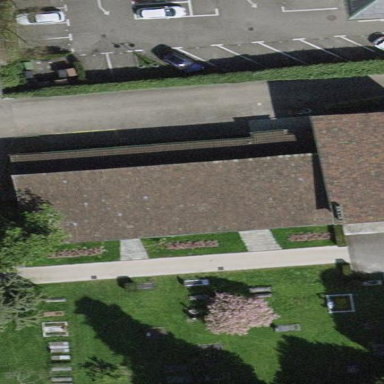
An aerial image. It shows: Civic building with skillion roof shape. It serves as funeral hall.